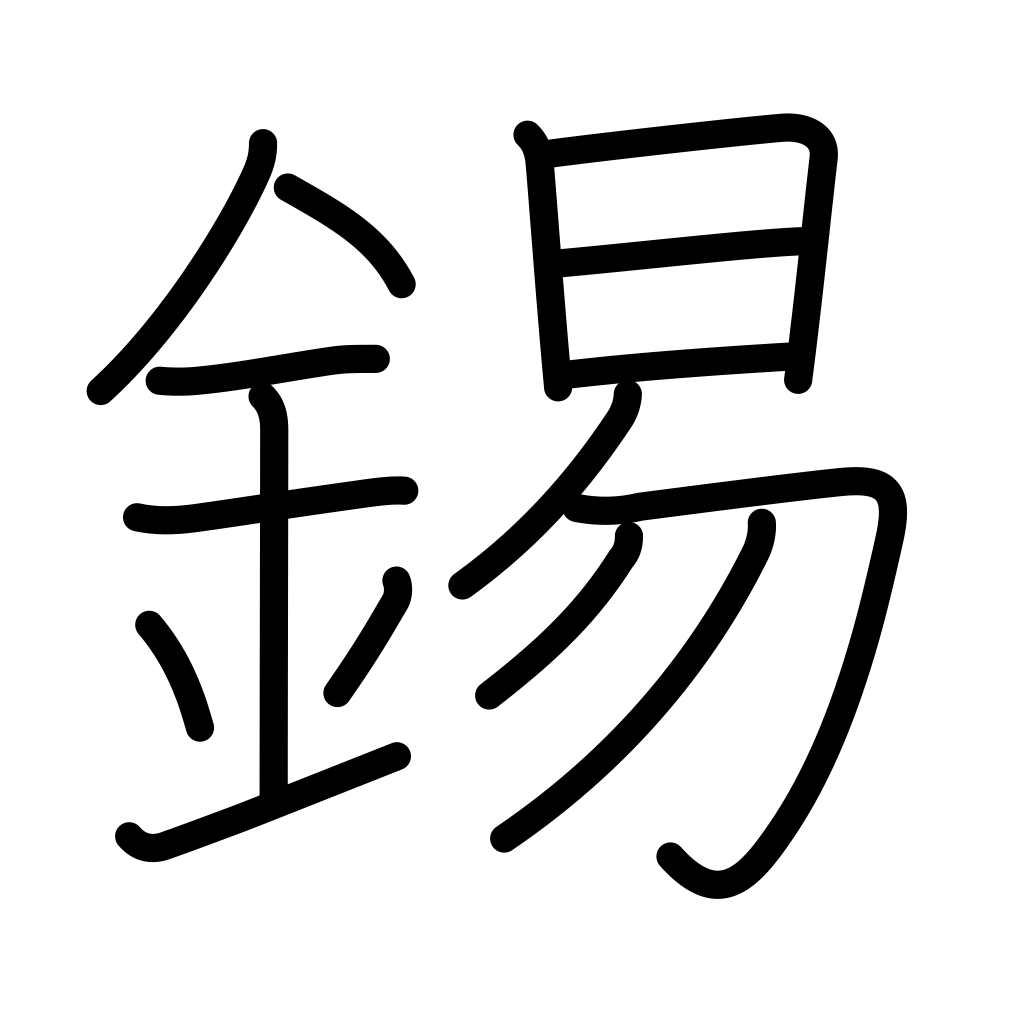
Meaning: copper, tin